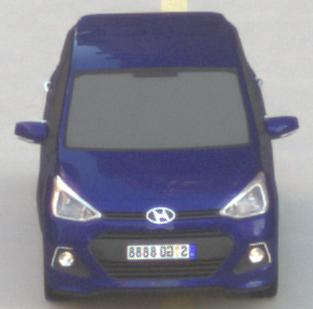
Make: Hyundai
Model: i10
Detailed model: Gen. 2
Model produced from: 2013
Model produced until: 2019
Doors: 5
Color: blue
Road condition: dry road
Daytime: sunrise or sunset
Contrast: low contrast